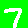
Digit: 7